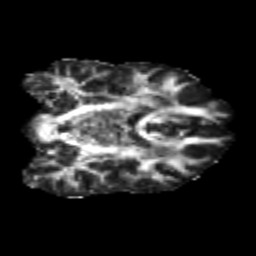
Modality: FA
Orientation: coronal
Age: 23
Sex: male
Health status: healthy
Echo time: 0.074 s